Brain MRI, t2w sequence, axial 2D slice.
Patient: age 44, sex F, weight 95 kg, height 1.95 m
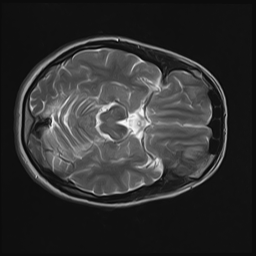